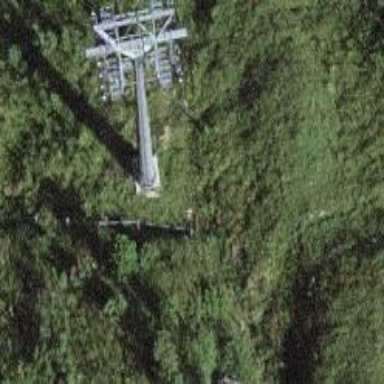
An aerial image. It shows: Pylon used for aerialway.